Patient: sex M, age 63
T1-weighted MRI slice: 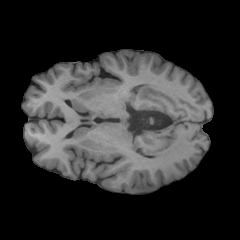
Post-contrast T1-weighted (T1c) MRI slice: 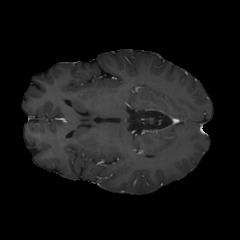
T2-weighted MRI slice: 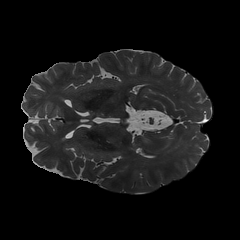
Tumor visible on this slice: no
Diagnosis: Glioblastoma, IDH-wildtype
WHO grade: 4